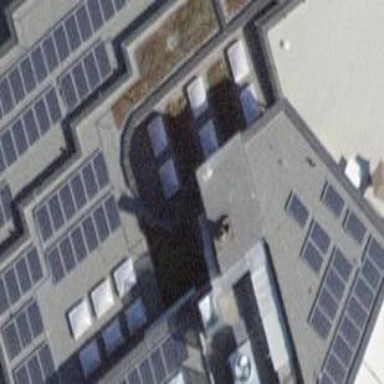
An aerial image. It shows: Solar power generator.